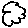
Label: cloud